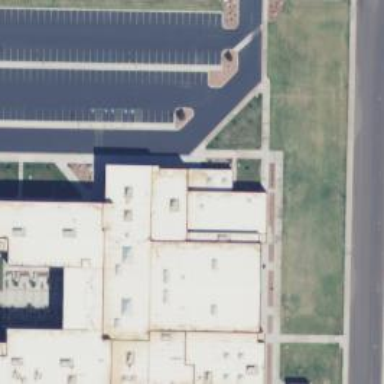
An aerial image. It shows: School building.